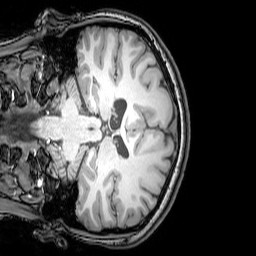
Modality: T1w
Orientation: coronal
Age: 21
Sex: female
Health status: healthy
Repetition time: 0.081 s
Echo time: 0.037 s